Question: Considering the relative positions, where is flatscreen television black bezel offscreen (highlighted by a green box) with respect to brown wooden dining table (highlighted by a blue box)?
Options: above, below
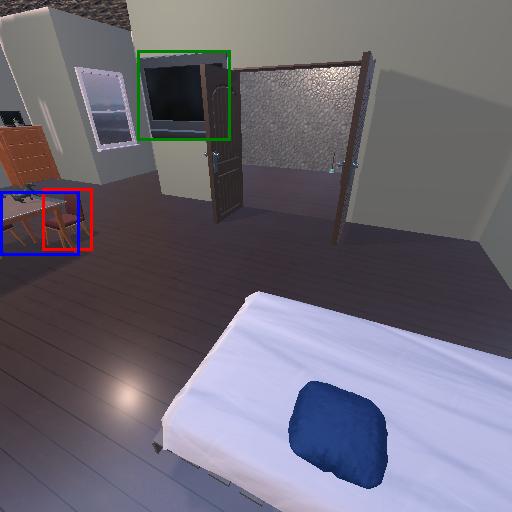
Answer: above